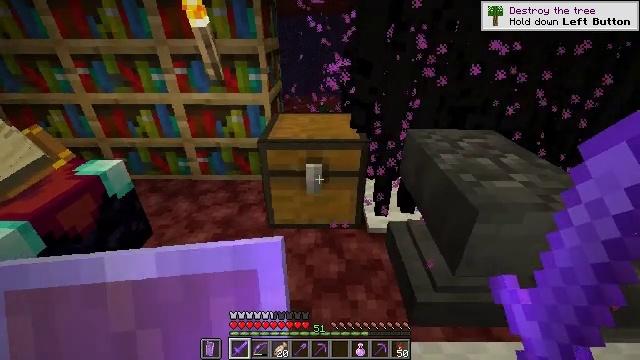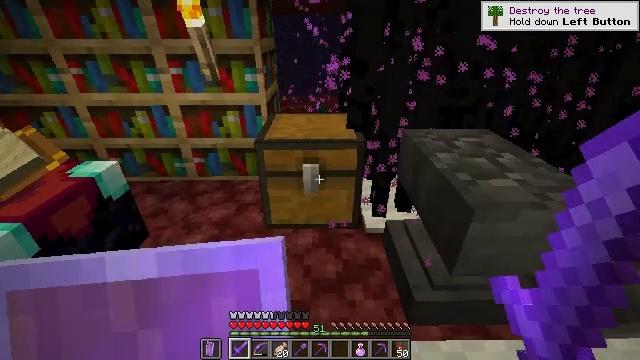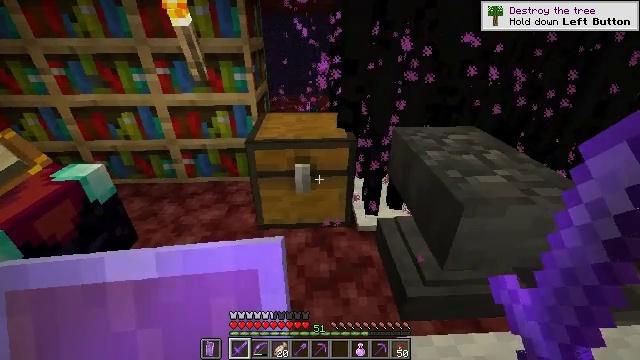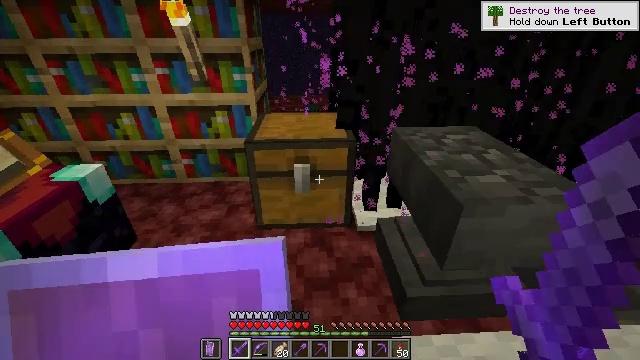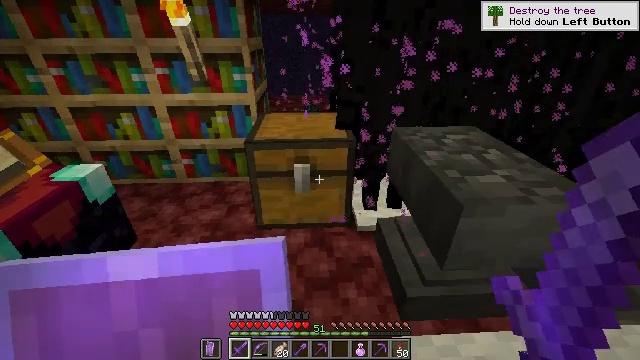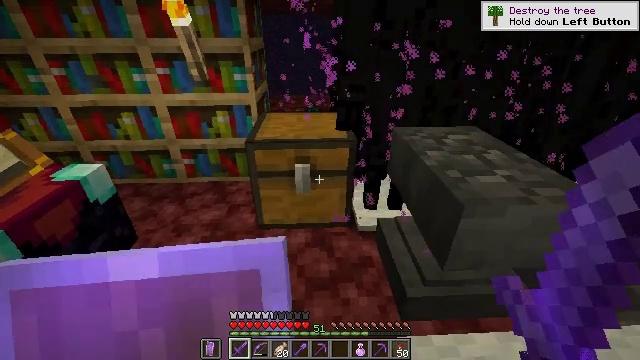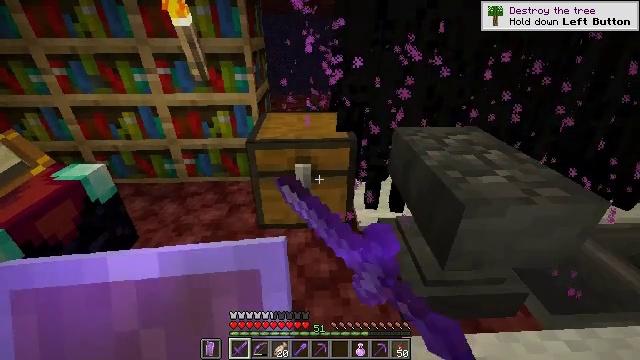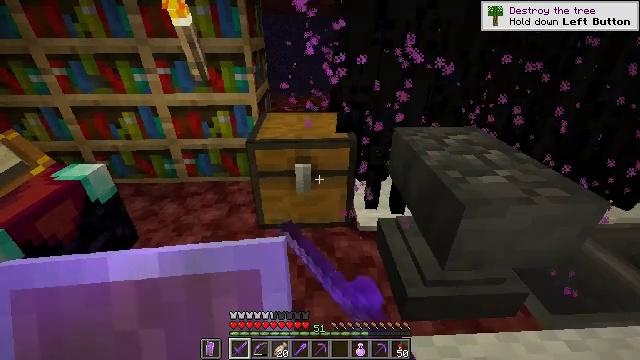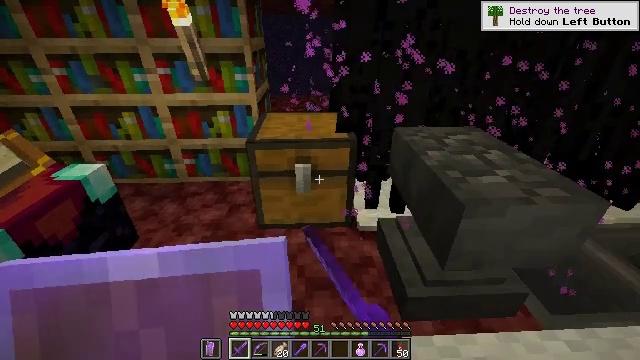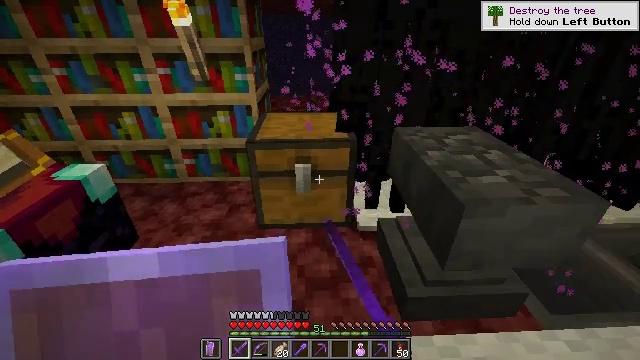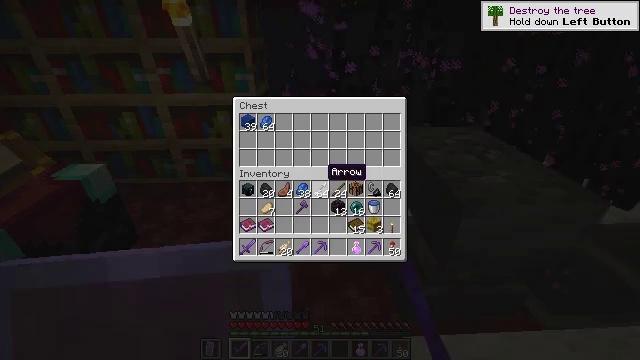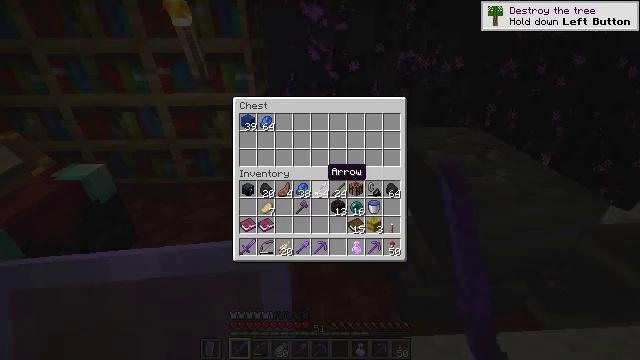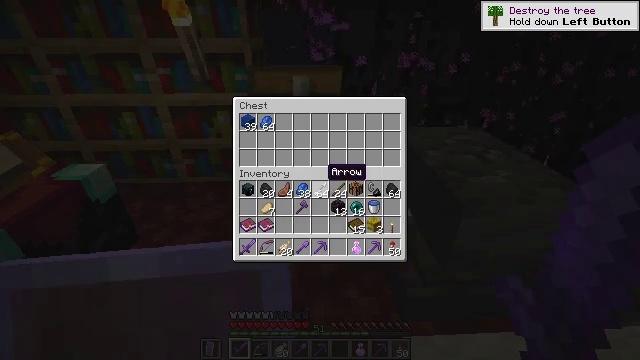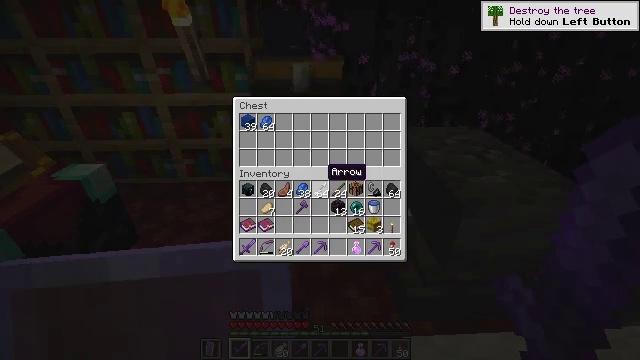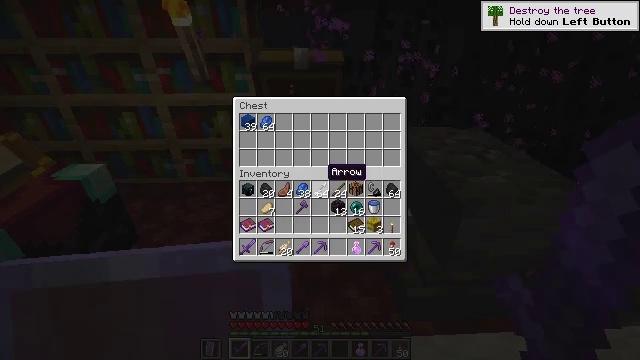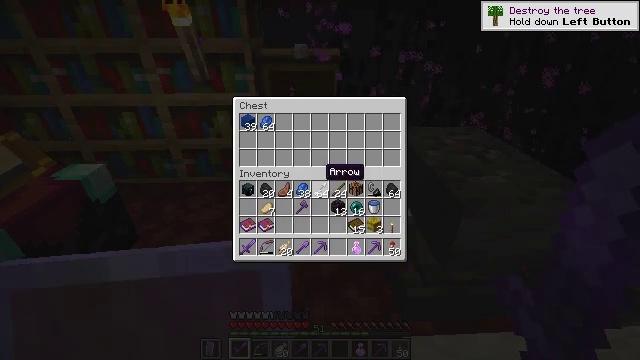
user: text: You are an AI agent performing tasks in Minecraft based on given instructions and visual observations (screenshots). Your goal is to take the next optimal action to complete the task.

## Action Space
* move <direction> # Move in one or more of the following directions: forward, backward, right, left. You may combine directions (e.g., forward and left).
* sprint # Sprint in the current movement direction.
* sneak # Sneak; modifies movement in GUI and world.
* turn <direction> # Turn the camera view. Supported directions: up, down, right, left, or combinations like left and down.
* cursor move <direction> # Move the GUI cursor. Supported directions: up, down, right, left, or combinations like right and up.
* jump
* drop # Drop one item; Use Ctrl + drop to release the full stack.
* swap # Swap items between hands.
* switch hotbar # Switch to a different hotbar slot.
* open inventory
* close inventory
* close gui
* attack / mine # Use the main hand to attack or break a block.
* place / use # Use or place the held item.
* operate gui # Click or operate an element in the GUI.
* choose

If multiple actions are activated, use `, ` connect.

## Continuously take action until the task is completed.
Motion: motion action
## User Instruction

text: Kill mobs.
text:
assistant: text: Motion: no_op
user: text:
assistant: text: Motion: turn right
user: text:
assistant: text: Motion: no_op
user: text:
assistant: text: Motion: no_op
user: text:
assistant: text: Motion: use / place
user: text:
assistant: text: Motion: use / place
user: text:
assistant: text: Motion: use / place
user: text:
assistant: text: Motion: use / place
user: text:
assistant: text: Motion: no_op
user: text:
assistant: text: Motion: no_op
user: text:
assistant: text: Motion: no_op
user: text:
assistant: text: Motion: no_op
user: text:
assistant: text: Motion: no_op
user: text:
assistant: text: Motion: no_op
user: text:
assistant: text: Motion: no_op
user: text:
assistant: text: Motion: no_op
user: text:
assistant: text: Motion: turn down
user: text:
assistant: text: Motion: turn down
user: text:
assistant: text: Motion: turn left and down
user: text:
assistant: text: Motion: no_op
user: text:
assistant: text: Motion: no_op
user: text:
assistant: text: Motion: turn right
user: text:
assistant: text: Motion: turn right
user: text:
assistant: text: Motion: sneak
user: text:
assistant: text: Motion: sneak
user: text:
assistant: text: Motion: sneak
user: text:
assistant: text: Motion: sneak
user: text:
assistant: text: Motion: sneak
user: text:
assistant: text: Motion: sneak
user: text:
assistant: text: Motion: sneak